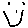
Label: smiley face